Однородная треугольная пластина массой $M$ подвешена в одной точке на трех тонких нитях длиной $h_1, h_2, h_3$ закреплённых в ее вершинах (см. рис).
Чему равно натяжение каждой нити, выраженное в зависимости от длин нитей и массы пластины?
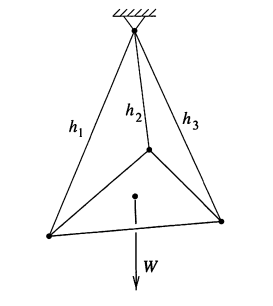
Ответ: $$ \lambda_{1}=\lambda_{2}=\lambda_{3} $$
Темы:
T, ★, Механика, Векторы, Статика, 200 задач